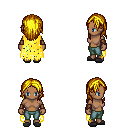
a pixel art fantasy rpg character, female body template, human, dark skin, yellow tattered cape, teal pants, blonde long hairstyle, cloth bracers, gray slippers, four views (front, back, left, right), 2x2 character sprite sheet, small pixel art, hard edges, no anti-aliasing